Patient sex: F
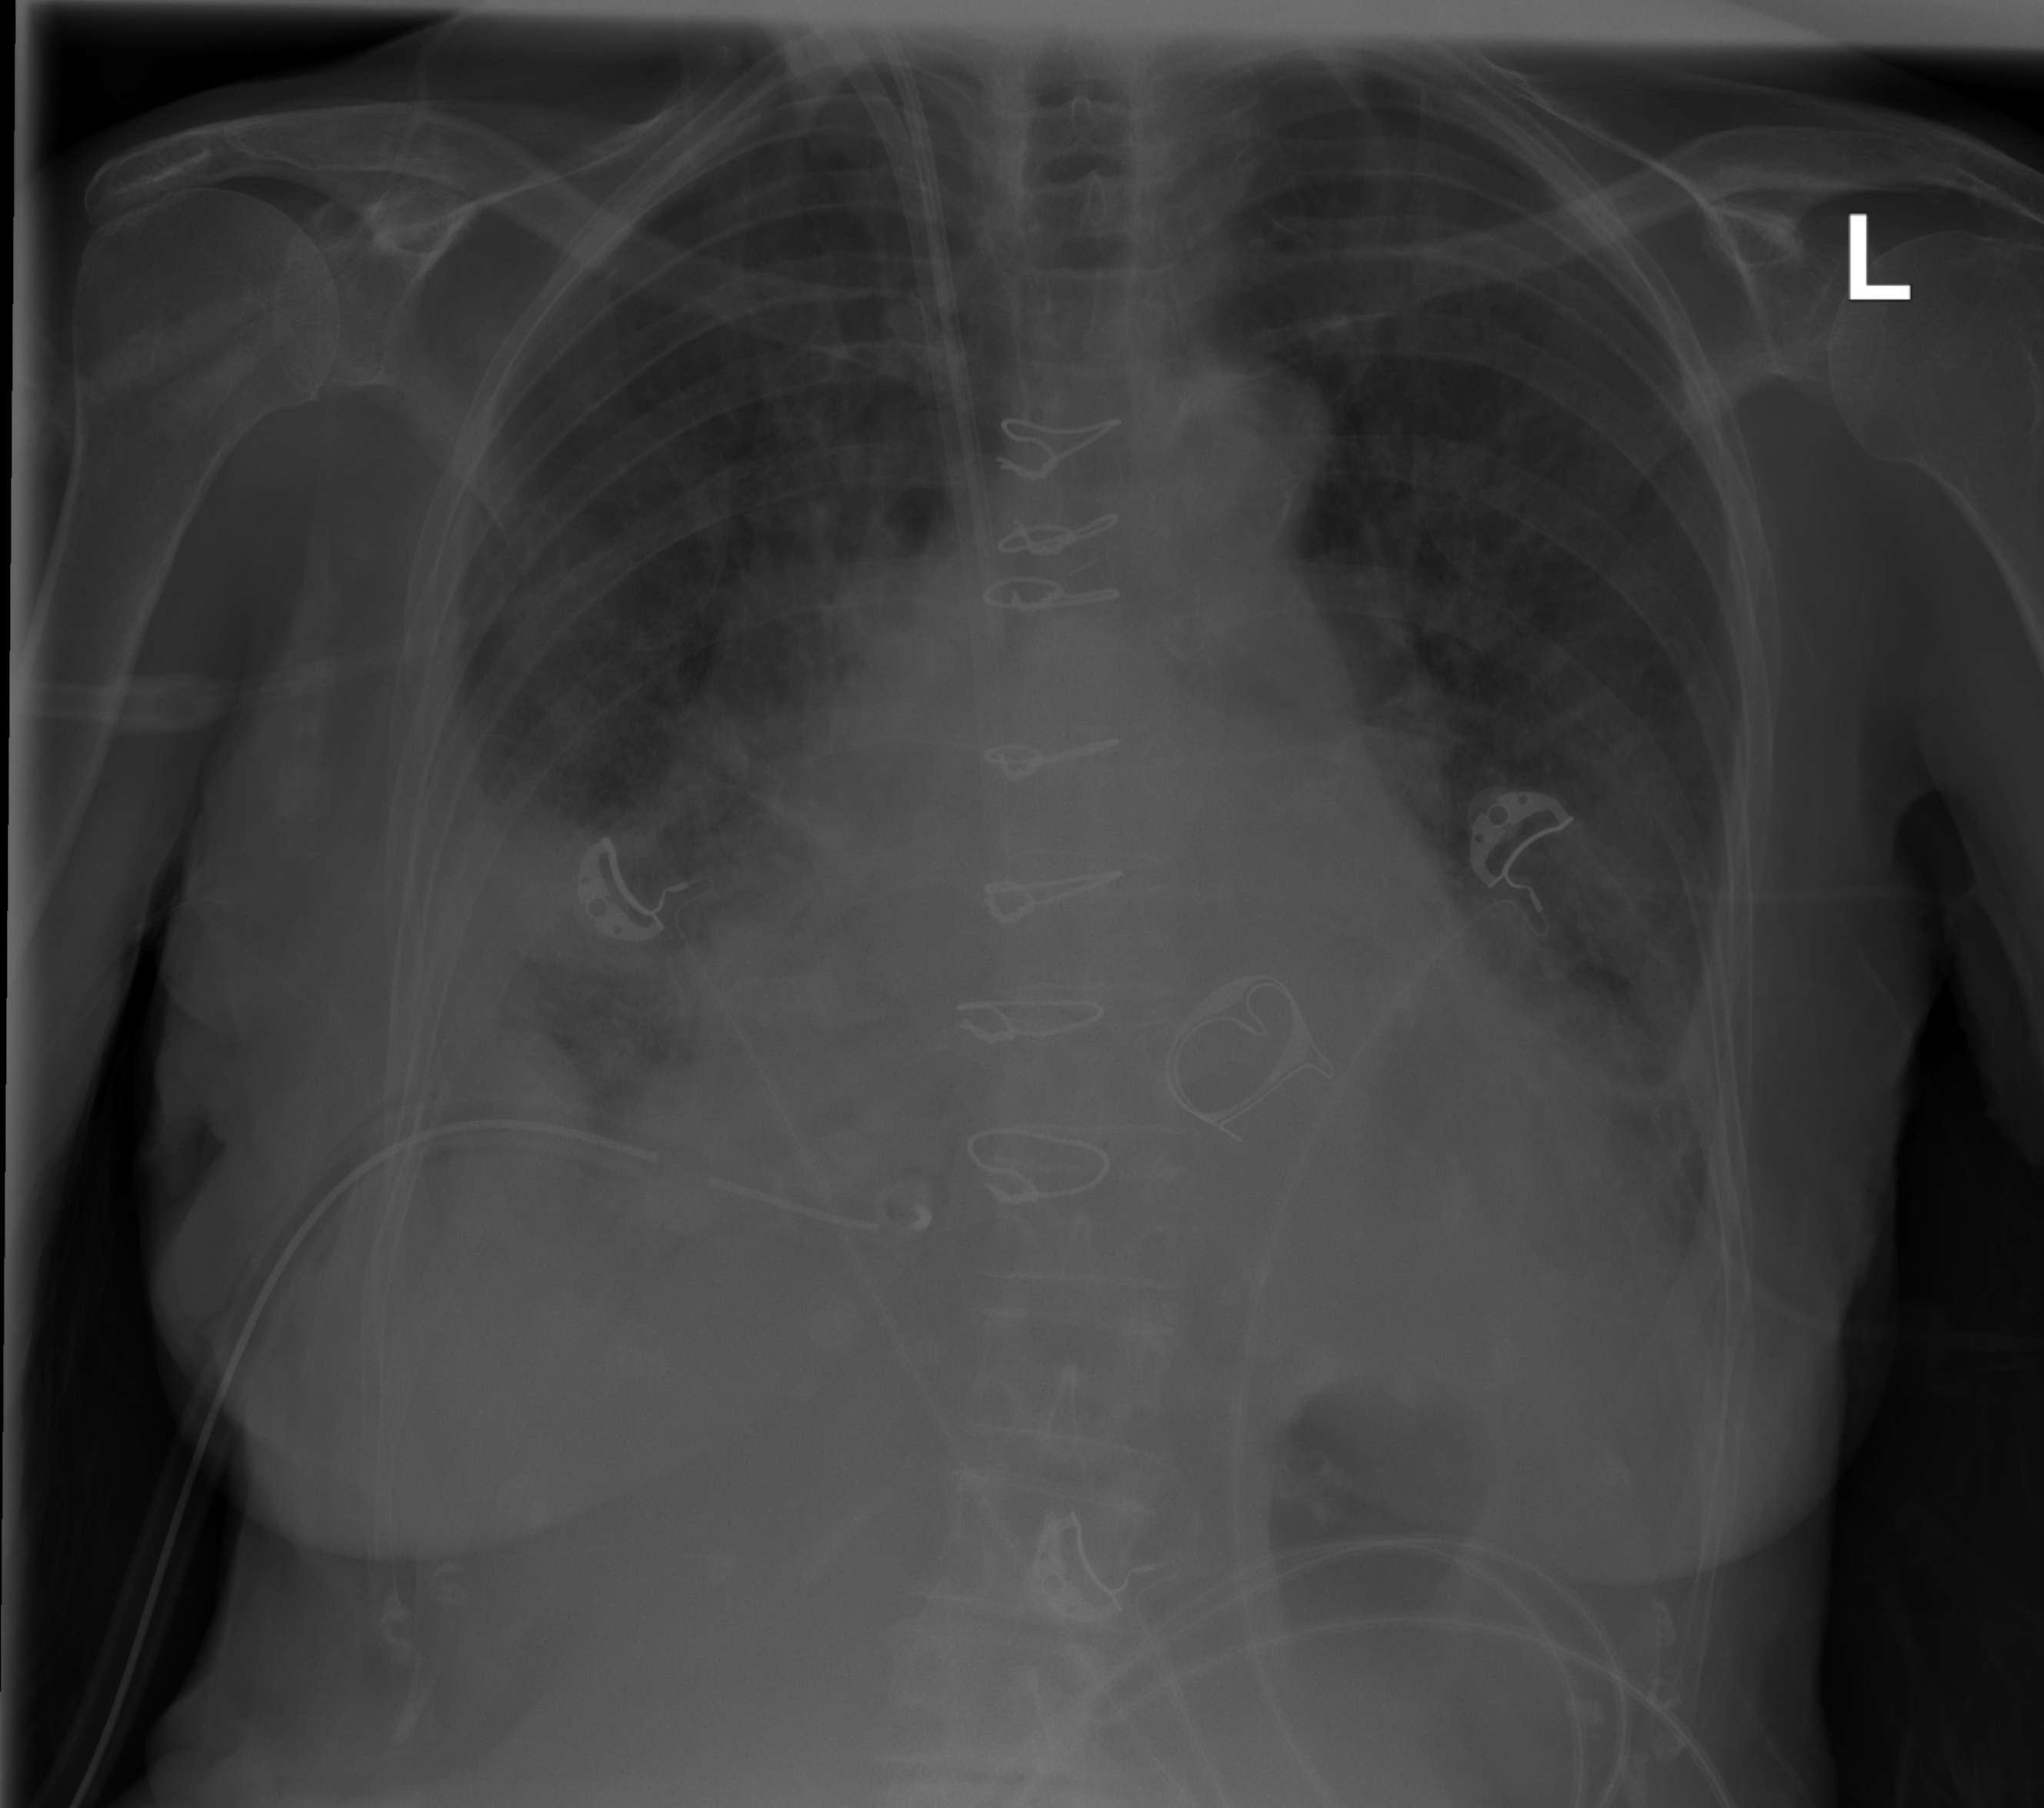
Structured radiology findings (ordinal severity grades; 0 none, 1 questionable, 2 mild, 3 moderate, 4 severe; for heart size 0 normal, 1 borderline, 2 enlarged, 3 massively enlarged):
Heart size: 2
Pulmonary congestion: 0
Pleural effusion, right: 2
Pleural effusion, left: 2
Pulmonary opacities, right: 3
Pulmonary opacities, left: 2
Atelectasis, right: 2
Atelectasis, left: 0